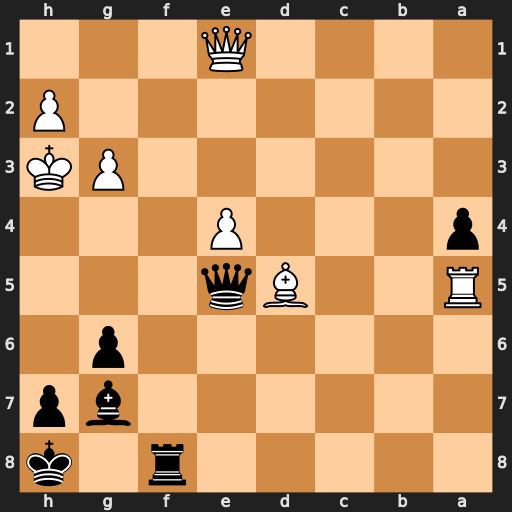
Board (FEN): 5r1k/6bp/6p1/R2Bq3/p3P3/6PK/7P/4Q3
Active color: b
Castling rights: -
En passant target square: -
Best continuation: Qh5+ Kg2 Qf3+